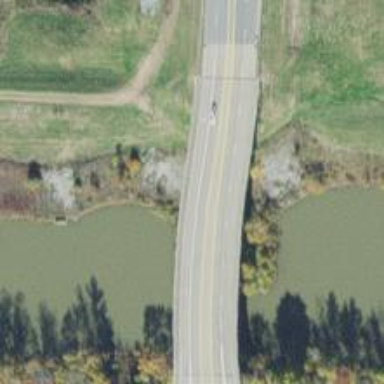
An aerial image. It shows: Secondary road on asphalt bridge with beam structure.